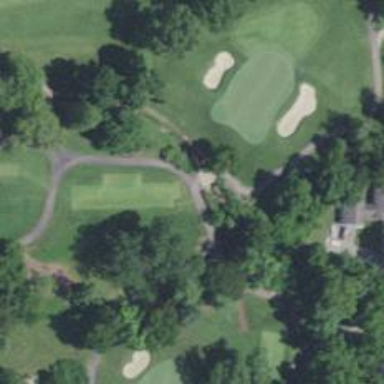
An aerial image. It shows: Path for golf carts.